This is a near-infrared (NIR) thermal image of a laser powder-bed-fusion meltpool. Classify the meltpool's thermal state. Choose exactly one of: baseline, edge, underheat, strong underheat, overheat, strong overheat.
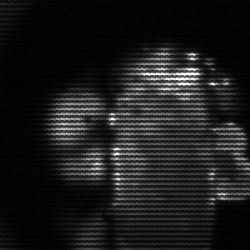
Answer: strong underheat